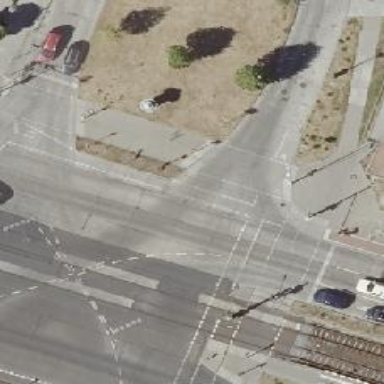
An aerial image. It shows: Crossing with traffic signals.